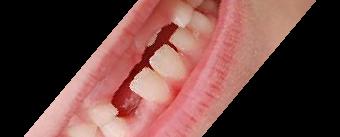
Condition: hypodontia